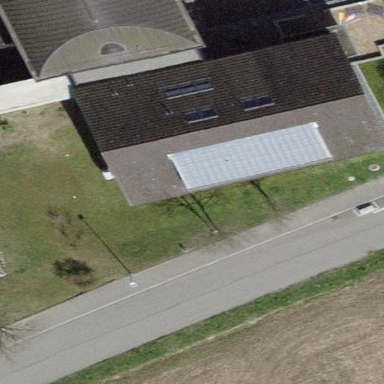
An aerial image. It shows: Building with tiled roof.